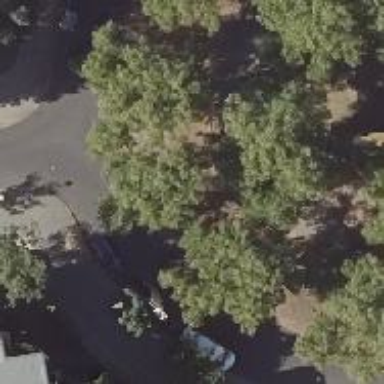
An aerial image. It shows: Deciduous broadleaved tree in park.